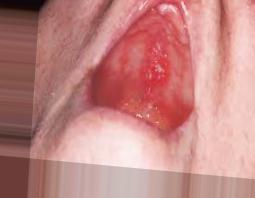
Condition: Mouth Ulcer